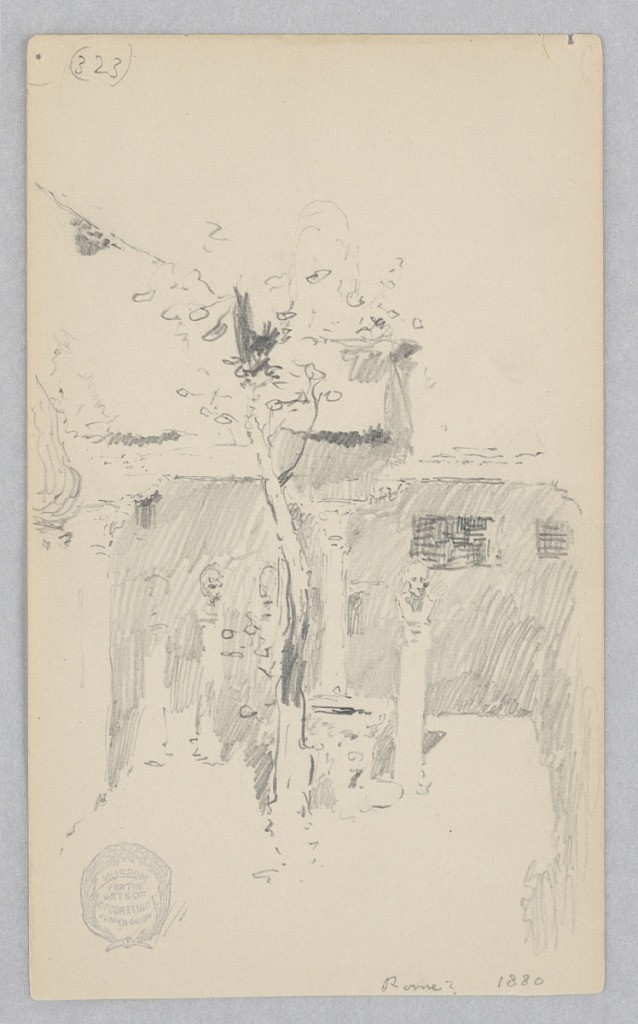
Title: Courtyard
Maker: Robert Frederick Blum, American, 1857–1903
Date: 1880
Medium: Graphite on wove paper
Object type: Drawing
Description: Sketch of a courtyard.